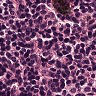
Metastatic tissue present: no